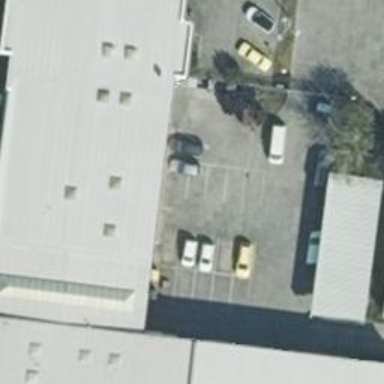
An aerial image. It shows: Building housing car shop.